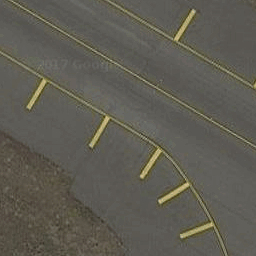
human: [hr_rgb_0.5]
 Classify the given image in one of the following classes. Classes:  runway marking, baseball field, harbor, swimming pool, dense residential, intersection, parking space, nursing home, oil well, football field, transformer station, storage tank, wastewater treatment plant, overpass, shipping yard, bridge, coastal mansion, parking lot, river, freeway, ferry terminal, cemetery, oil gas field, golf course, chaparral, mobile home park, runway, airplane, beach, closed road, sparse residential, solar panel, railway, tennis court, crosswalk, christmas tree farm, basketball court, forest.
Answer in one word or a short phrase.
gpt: runway marking